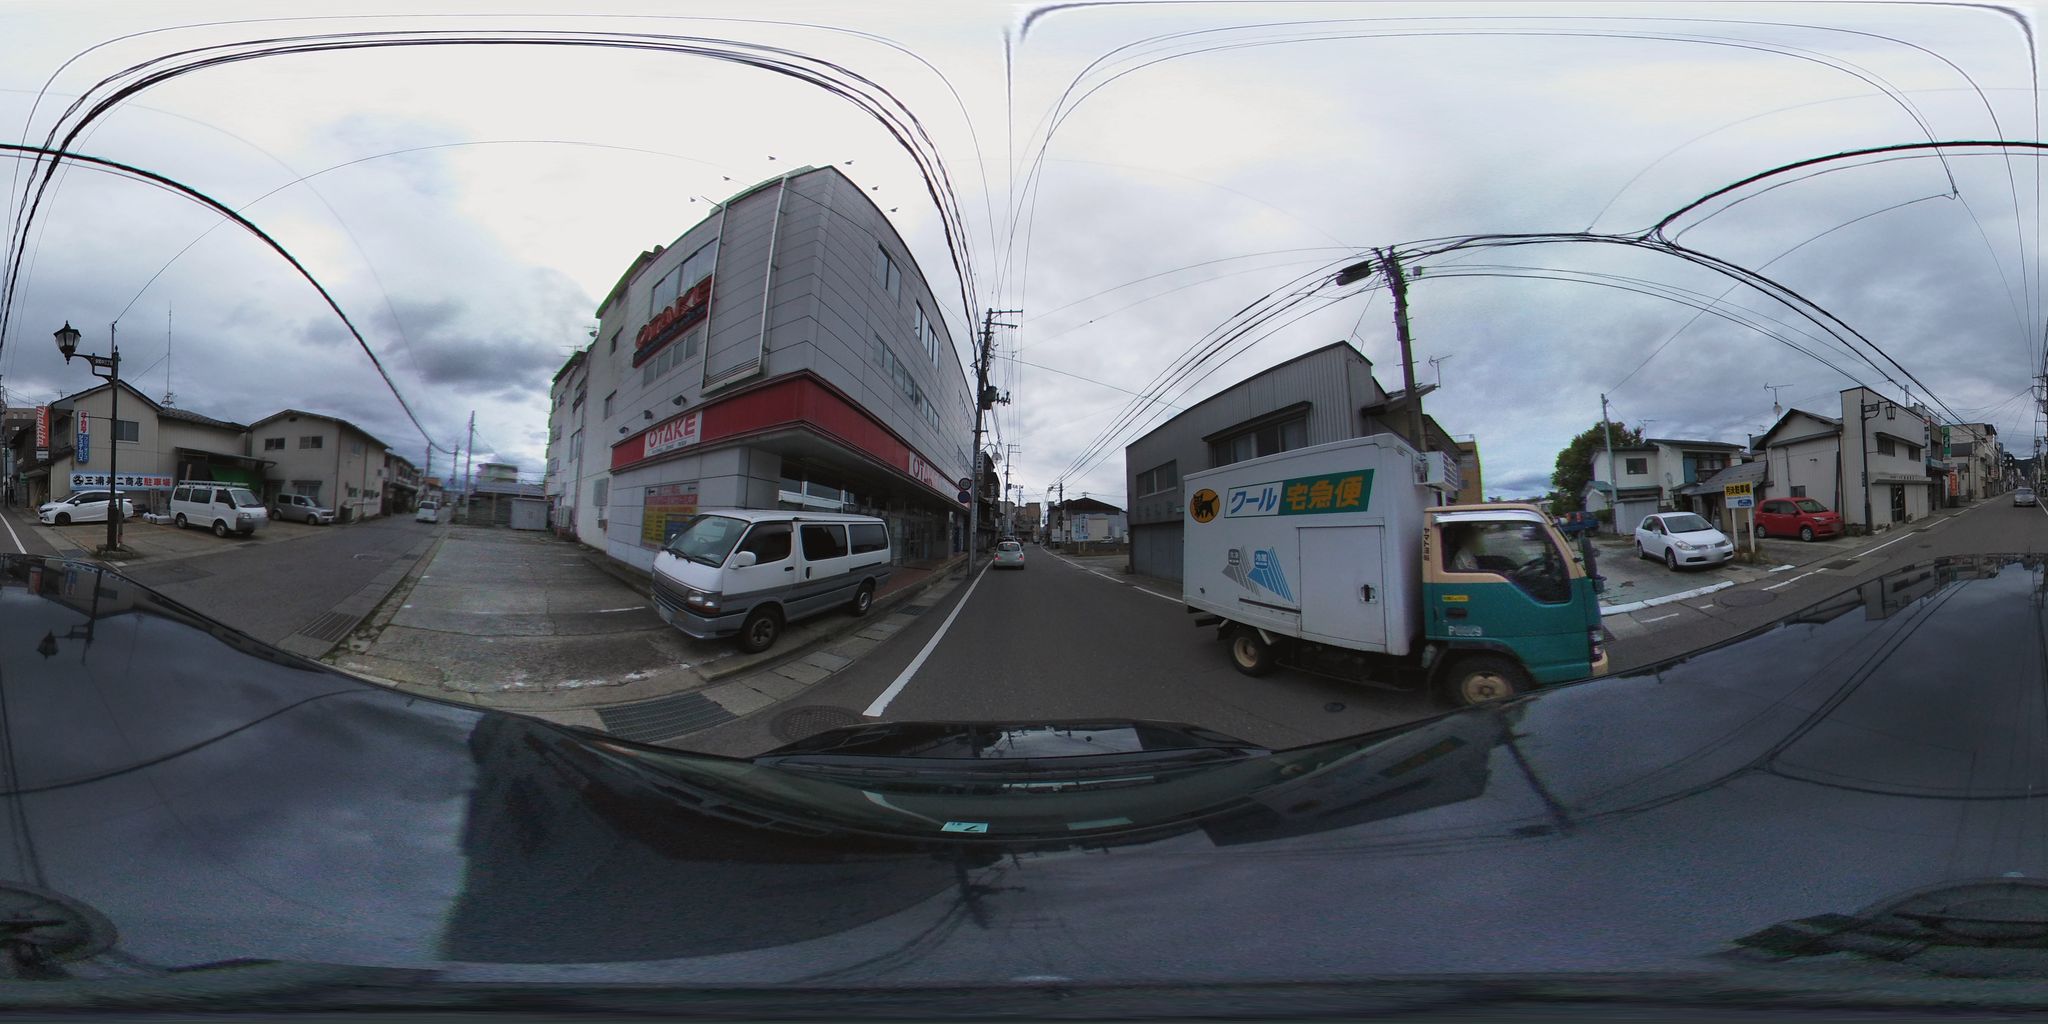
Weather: snowy
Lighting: day
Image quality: good
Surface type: cycling surface
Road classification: service, footway, unclassified
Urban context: urban centre
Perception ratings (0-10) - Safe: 0.67, Lively: 1.14, Beautiful: 2.08, Boring: 1.35, Depressing: 8.44, Wealthy: 0.96